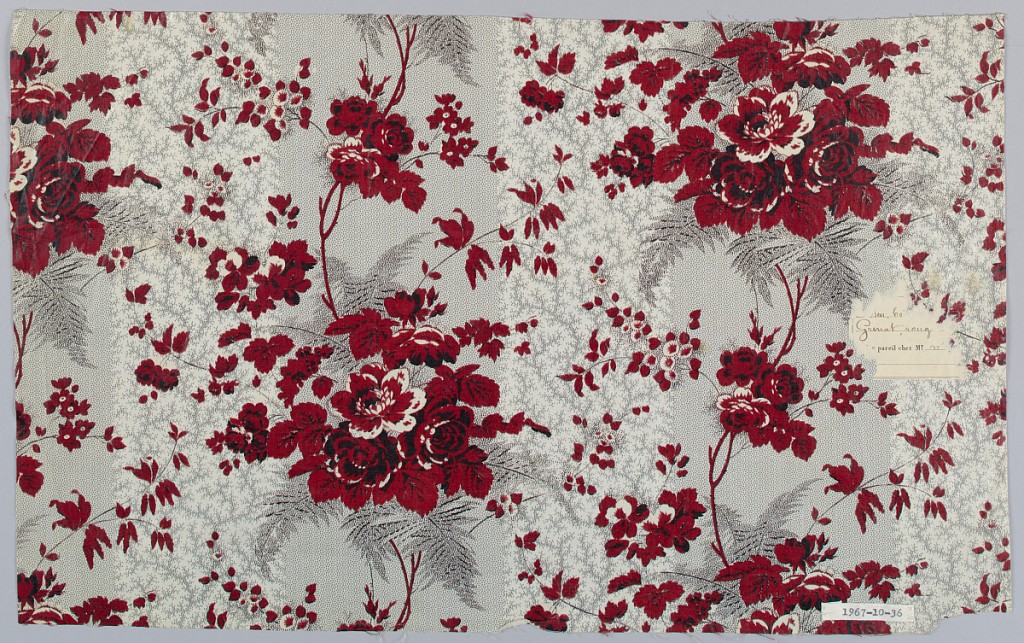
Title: Textile
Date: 1851–63
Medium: cotton Technique: printed by engraved roller and block printed
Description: Ground printed in grey by molette; minute dots form pattern of fern leaves, picotage of stripes. Over-printed with delicate rose cluster and foliage pattern in red, white and black.